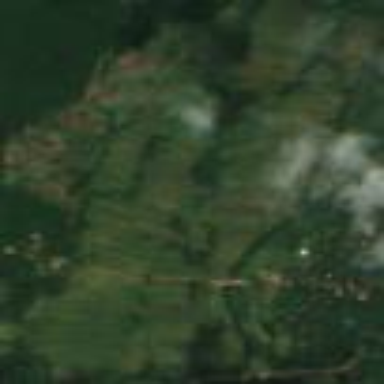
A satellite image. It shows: Farmland used for growing rice and vegetables crops.